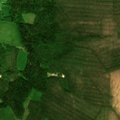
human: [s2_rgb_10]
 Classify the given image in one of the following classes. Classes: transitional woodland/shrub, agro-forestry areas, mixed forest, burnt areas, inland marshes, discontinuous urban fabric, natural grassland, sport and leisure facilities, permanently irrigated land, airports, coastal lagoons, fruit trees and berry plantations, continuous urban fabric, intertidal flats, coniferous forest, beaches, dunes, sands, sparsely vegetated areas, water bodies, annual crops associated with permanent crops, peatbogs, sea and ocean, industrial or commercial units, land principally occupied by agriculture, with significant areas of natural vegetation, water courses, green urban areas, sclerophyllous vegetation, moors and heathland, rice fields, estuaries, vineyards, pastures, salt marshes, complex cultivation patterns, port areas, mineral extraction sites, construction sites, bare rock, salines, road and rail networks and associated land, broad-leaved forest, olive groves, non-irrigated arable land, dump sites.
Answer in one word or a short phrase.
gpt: non-irrigated arable land, land principally occupied by agriculture, with significant areas of natural vegetation, coniferous forest, mixed forest, peatbogs